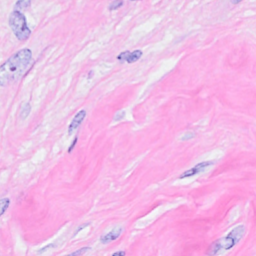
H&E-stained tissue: Breast